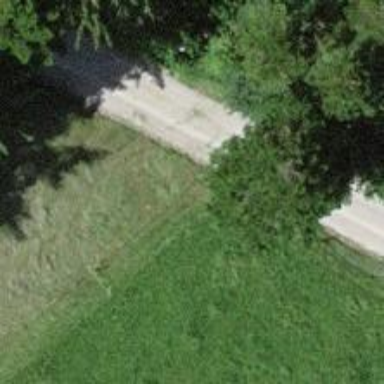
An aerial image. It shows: Well-maintained track road with grade 1 tracktype.